Aerial crown-view tile of a tropical tree (Barro Colorado Island, Panama), acquired 20250818:
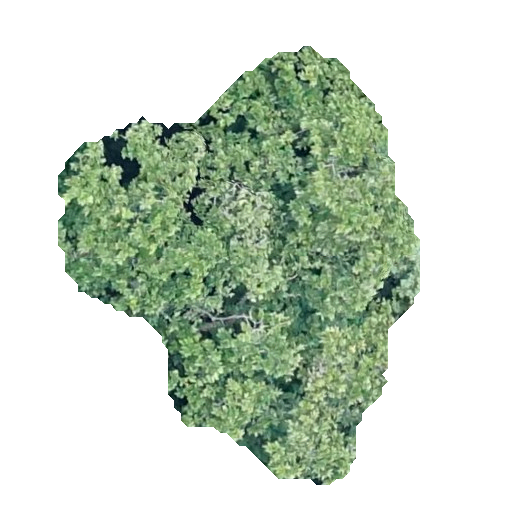
Species: Anacardium excelsum
GBIF accepted scientific name: Anacardium excelsum
Crown area: 144.373 m²